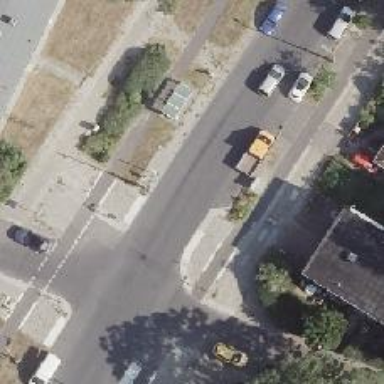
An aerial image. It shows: Public transport stop position.